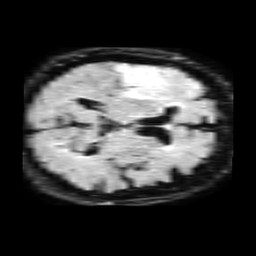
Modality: FLAIR
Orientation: axial
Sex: female
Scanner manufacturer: philips
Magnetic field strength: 1.5 T
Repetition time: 6 s
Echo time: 0.1048 s